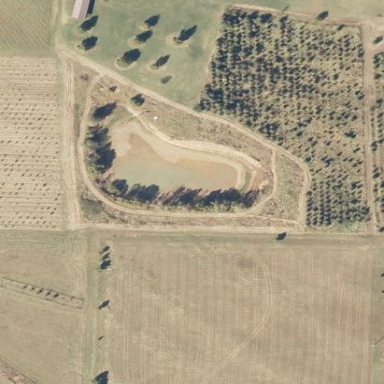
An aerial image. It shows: Pond surrounded by natural water.